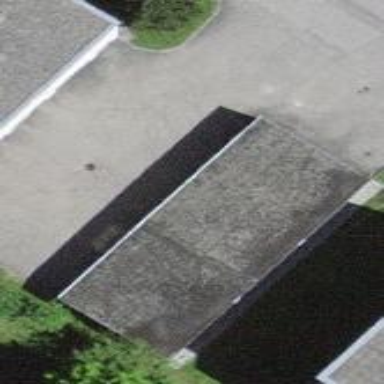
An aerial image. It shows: Garage.